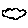
Label: cloud